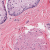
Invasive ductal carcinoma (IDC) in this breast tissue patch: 0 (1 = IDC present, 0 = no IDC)